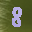
Label: 8